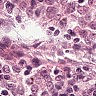
Metastatic tissue present: no